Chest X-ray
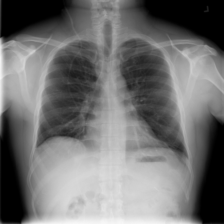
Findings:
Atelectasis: negative
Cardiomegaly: negative
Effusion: negative
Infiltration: negative
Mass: negative
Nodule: negative
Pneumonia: negative
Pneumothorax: negative
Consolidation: negative
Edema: negative
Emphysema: negative
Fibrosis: negative
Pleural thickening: negative
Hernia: negative